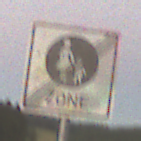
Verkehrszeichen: EndeFussgaengerzone
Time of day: SunriseSunset
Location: Outdoor (Nature)
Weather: Clear
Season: NotSpecified
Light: Natural